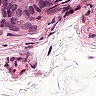
Metastatic tissue present: yes